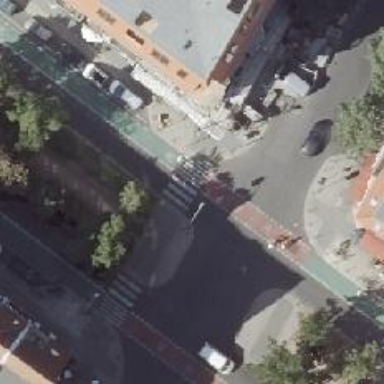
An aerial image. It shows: Marked zebra crossing with island on the footway.